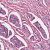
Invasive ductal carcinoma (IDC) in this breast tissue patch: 1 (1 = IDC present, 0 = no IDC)